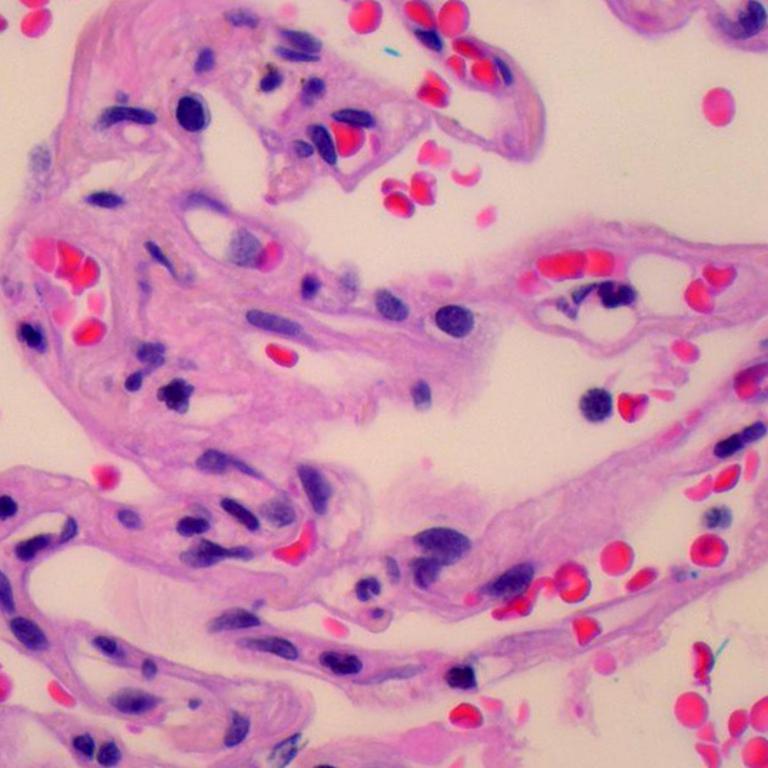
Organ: lung
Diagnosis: benign